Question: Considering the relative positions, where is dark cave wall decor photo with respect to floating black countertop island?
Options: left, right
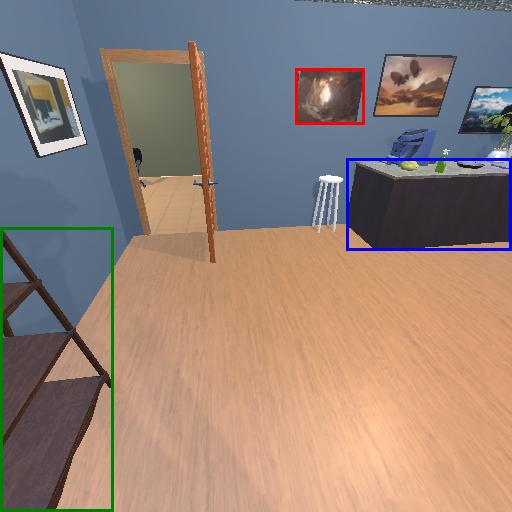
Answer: left